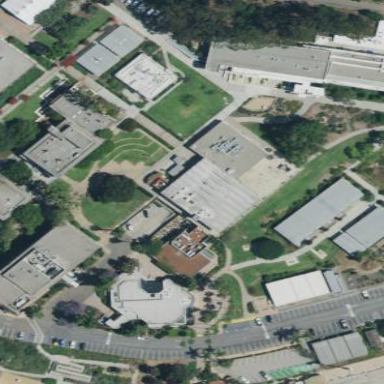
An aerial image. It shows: College building.